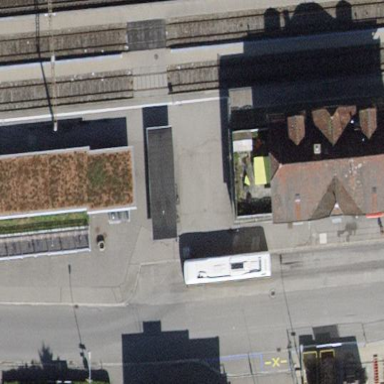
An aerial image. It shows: Train station building with half-hipped roof shape.